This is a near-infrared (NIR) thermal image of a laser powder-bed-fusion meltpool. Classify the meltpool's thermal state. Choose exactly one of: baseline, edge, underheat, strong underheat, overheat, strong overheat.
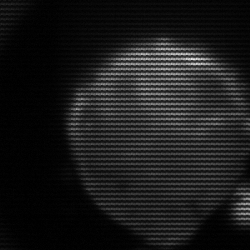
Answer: edge